Question: Find the lowest common multiple of all numbers in the 25-square grid
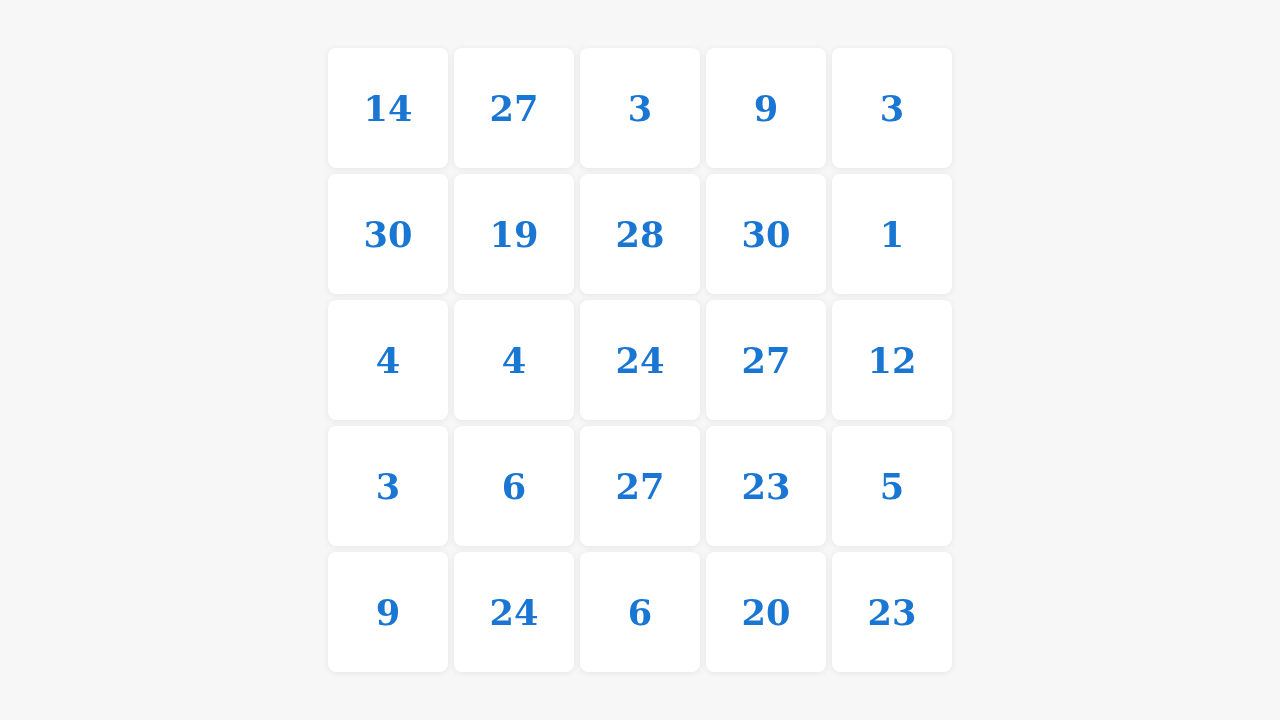
Answer: 3303720